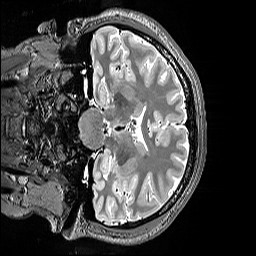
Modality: T2w
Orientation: coronal
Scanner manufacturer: siemens
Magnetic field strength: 3 T
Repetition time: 3.2 s
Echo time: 0.565 s